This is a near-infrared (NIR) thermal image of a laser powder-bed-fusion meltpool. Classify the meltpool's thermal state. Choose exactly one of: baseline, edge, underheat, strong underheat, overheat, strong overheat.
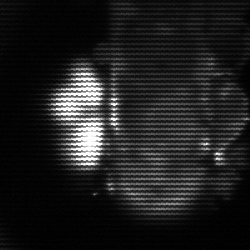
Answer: strong underheat